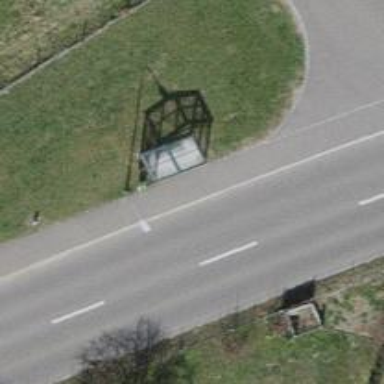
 serving as platform for public transportation."